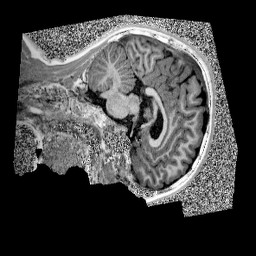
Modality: UNIT1
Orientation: sagittal
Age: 11
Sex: male
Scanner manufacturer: siemens
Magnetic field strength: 3 T
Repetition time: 4 s
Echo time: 0.00299 s